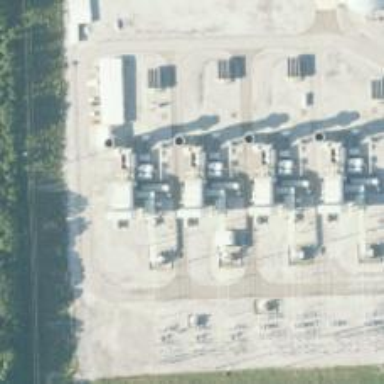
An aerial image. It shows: Gas turbine generator.